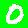
Digit: 0